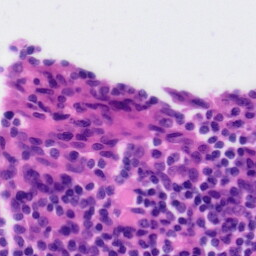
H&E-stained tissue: Tonsil